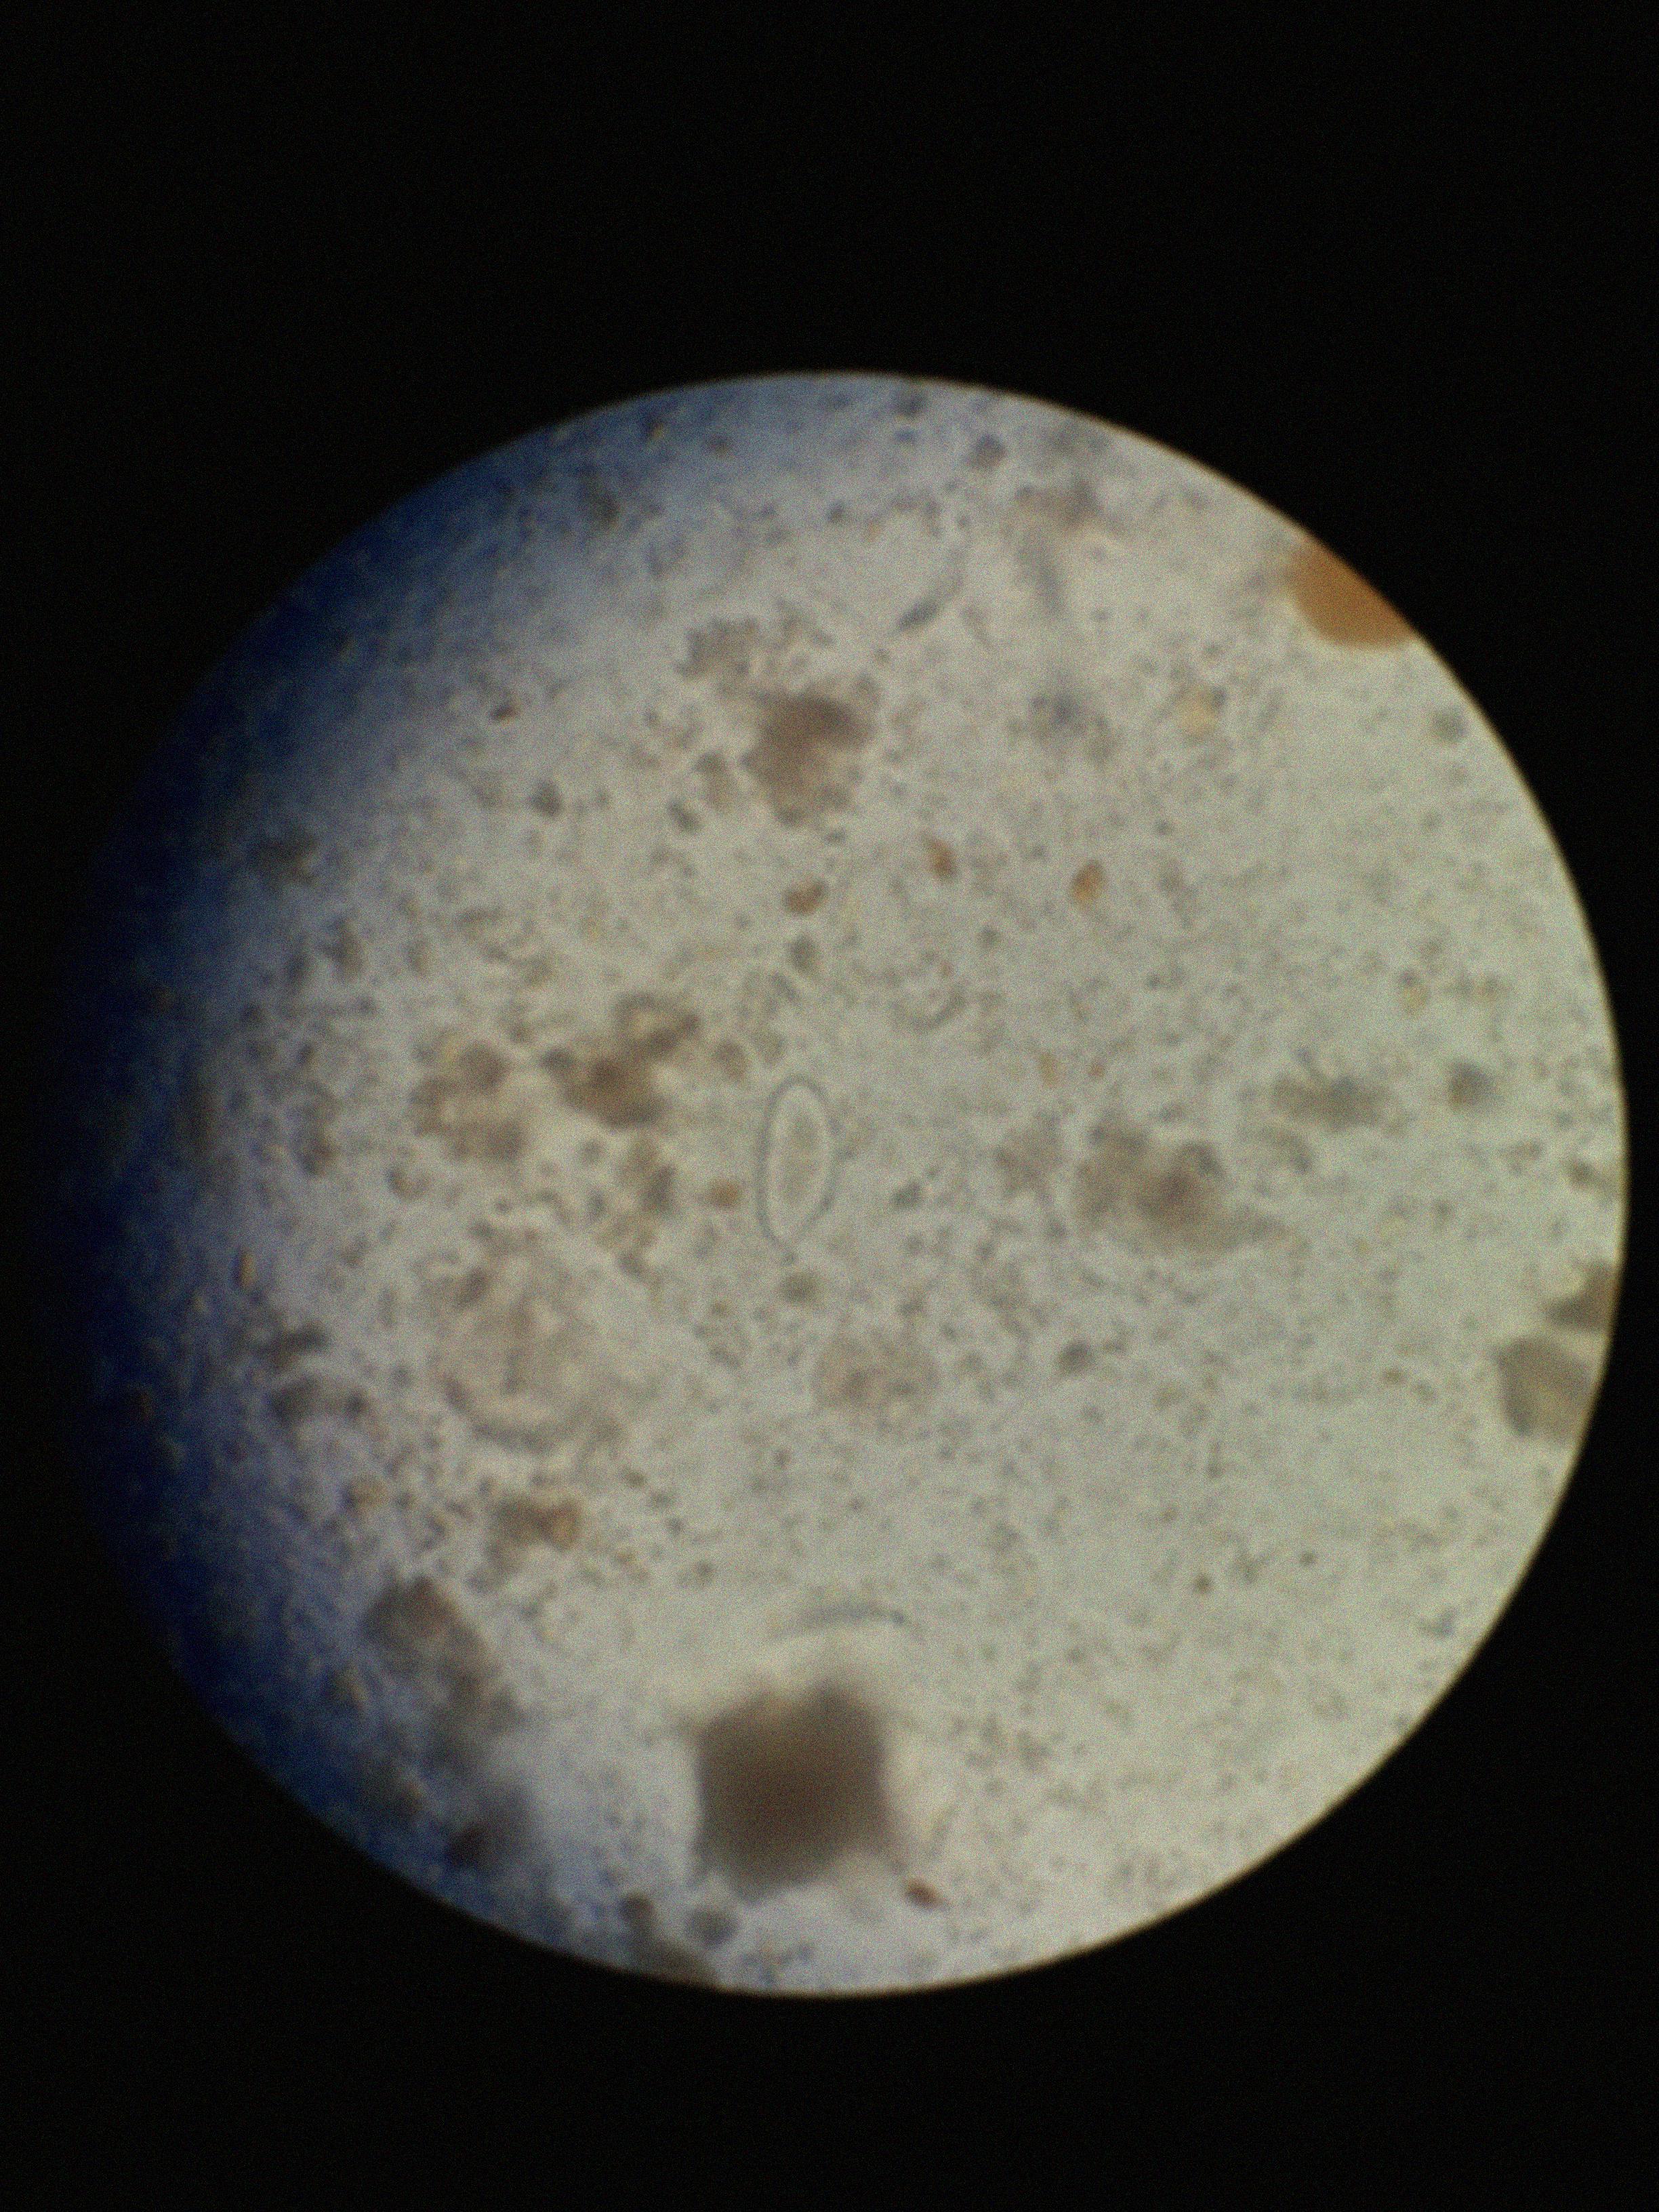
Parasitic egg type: Enterobius vermicularis